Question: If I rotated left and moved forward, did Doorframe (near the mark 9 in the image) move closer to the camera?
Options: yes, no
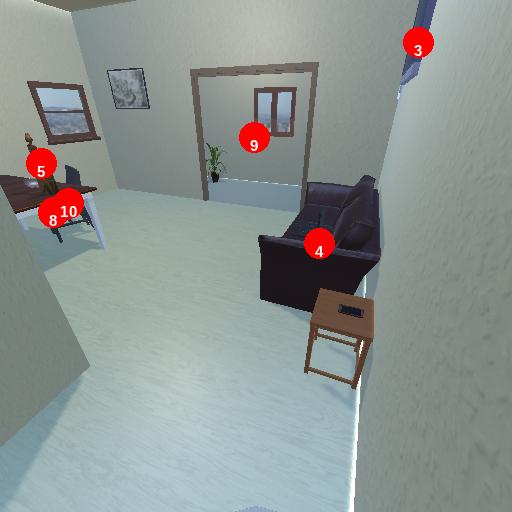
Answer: yes